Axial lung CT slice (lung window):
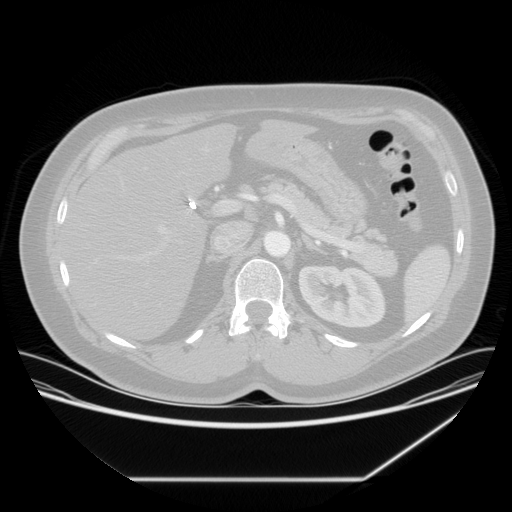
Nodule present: no